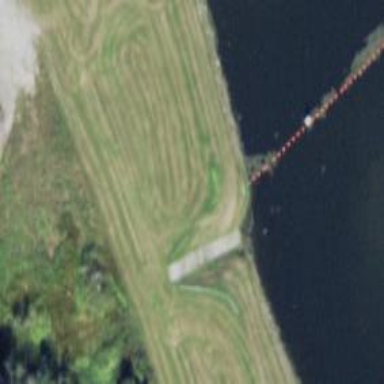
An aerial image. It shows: Floating barrier.